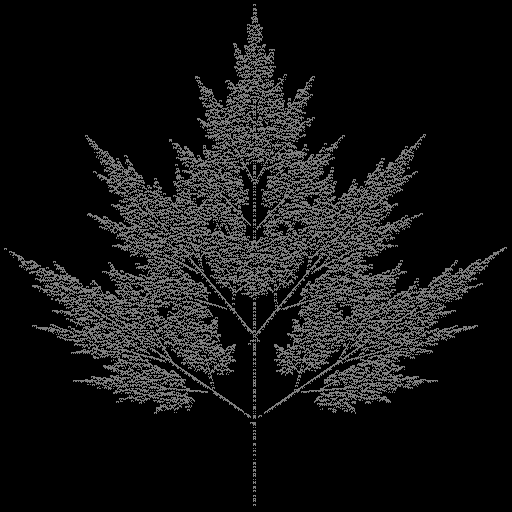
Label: tree